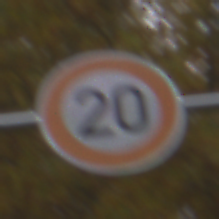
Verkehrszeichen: Geschwindigkeit20
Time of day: Midday
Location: Outdoor (Nature)
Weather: Overcast
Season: Autumn
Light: Natural